Question: I have a 'StackLayout' with a 'ListView' and I have an add-button that I want to display right under the 'ListView'. But the 'ListView' displays many rows which are not used. Just empty rows, this is forcing my button to display at the bottom of the page. I've been messing with the 'VerticalOptions' all day but cannot get the rows to disappear.
This is my XAML code :
'''
<?xml version="1.0" encoding="utf-8" ?>
<ContentPage xmlns="http://xamarin.com/schemas/2014/forms"
xmlns:x="http://schemas.microsoft.com/winfx/2009/xaml"
xmlns:local="clr-namespace:LiquitMobileApp"
x:Class="LiquitMobileApp.MainPage"
Title="Settings"
>
<StackLayout BackgroundColor="LightGray">
<Label Text="Liquit Zones" TextColor="Gray" FontSize="Small" Margin="10"/>
<StackLayout AbsoluteLayout.LayoutBounds="10,10,10,10">
<ListView x:Name="UsingZone" SeparatorColor="LightGray" ItemTapped="ZonesList_ItemTapped" RowHeight="60" BackgroundColor="Green" >
<ListView.ItemTemplate>
<DataTemplate>
<ViewCell>
<ViewCell.ContextActions>
<MenuItem Clicked="OnEdit" Text="Edit" />
<MenuItem Clicked="OnDelete" CommandParameter="{Binding .}" Text="Trash" IsDestructive="True" />
</ViewCell.ContextActions>
<StackLayout Padding="15, 5, 0, 0" Orientation="Horizontal" BackgroundColor="White">
<Image Source="{Binding Image}" HorizontalOptions="Start" AbsoluteLayout.LayoutBounds="250.25, 0.25, 50, 50 "/>
<StackLayout Orientation="Vertical">
<Label Text = "{Binding Name}" FontSize="20" TextColor="Black" AbsoluteLayout.LayoutBounds="0.25, 0.25, 400, 40"/>
<Label Text = "{Binding Address}" TextColor="LightGray" AbsoluteLayout.LayoutBounds="50, 35, 200, 25"/>
</StackLayout>
</StackLayout>
</ViewCell>
</DataTemplate>
</ListView.ItemTemplate>
<ListView.Footer>
<Label />
</ListView.Footer>
</ListView>
<Button Text="Add Zone" TextColor="Black" HorizontalOptions="FillAndExpand" FontSize="Medium" Clicked="Button_Clicked" BackgroundColor="White"/>
</StackLayout>
</StackLayout>
</ContentPage>
'''
Picture of the list and button:

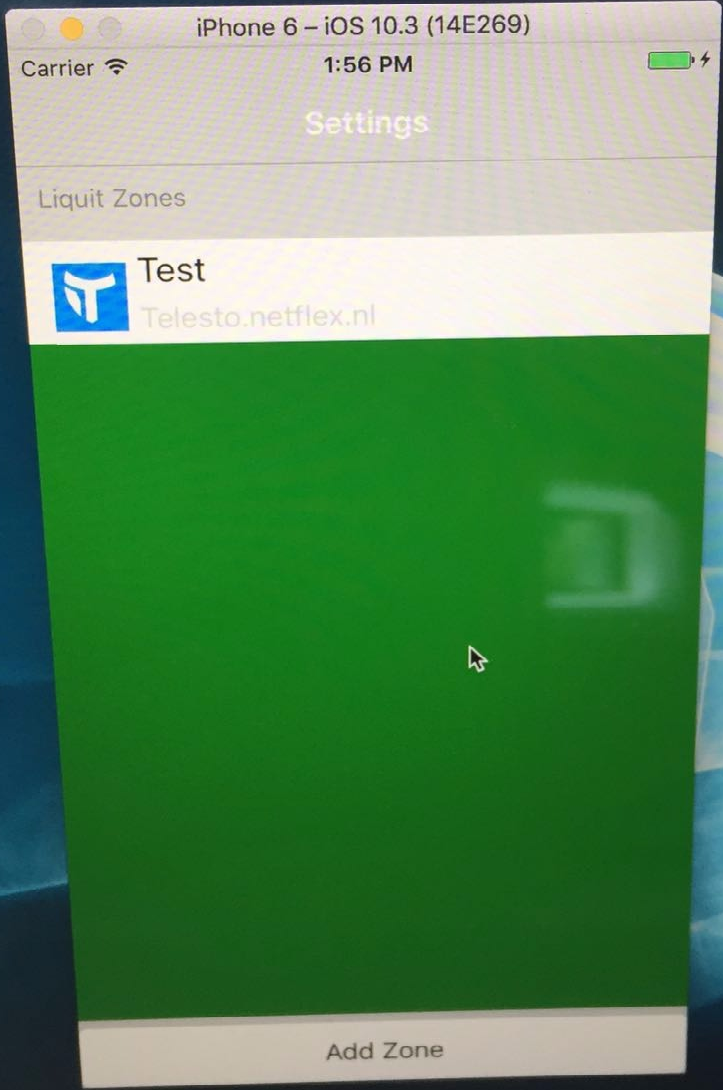
Answer: So, the solution I found is to force listview layout every time you add/remove an item.
'''
<StackLayout BackgroundColor="LightGray">
<Label Text="Liquit Zones" TextColor="Gray" FontSize="Small" Margin="10"/>
<StackLayout>
<ListView x:Name="ItemsListView" SeparatorColor="LightGray" BackgroundColor="Green" RowHeight="60" >
<ListView.ItemTemplate>
<DataTemplate>
<ViewCell>
<ViewCell.ContextActions>
<MenuItem Clicked="AddItemClicked" Text="Add" />
<MenuItem Clicked="RemoveItemClicked" CommandParameter="{Binding .}" Text="Trash" IsDestructive="True" />
</ViewCell.ContextActions>
<StackLayout Padding="15, 5, 0, 0" Orientation="Horizontal" BackgroundColor="White">
<Image Source="{Binding Image}" HorizontalOptions="Start"/>
<StackLayout Orientation="Vertical">
<Label Text = "{Binding ItemText}" FontSize="20" TextColor="Black" />
<Label Text = "{Binding ItemDetail}" TextColor="LightGray" />
</StackLayout>
</StackLayout>
</ViewCell>
</DataTemplate>
</ListView.ItemTemplate>
<ListView.Footer>
<Label />
</ListView.Footer>
</ListView>
</StackLayout>
<Button Text="Add Item" TextColor="Black" HorizontalOptions="FillAndExpand" FontSize="Medium" Clicked="AddItemClicked" BackgroundColor="White"/>
</StackLayout>
'''
Because you know your cell height you can do this:
'''
void AddItemClicked(object sender, EventArgs e)
{
SampleData data = new SampleData();
data.ItemText = "An Item";
data.ItemDetail = "Item - " + (itemsListCollection.Count + 1).ToString();
itemsListCollection.Add(data);
ItemsListView.HeightRequest = itemsListCollection.Count * 60;
//ForceLayout();
}
void RemoveItemClicked(object sender, EventArgs e)
{
SampleData item =(SampleData)((MenuItem)sender).CommandParameter;
if (item != null)
{
itemsListCollection.Remove(item);
}
ItemsListView.HeightRequest = itemsListCollection.Count * 60;
}
class SampleData:INotifyPropertyChanged
{
public event PropertyChangedEventHandler PropertyChanged;
private string itemText;
public string ItemText
{
get
{
return itemText;
}
set
{
itemText = value;
NotifyPropertyChanged("ItemText");
}
}
private string itemDetail;
public string ItemDetail
{
get
{
return itemDetail;
}
set
{
itemDetail = value;
NotifyPropertyChanged("ItemDetail");
}
}
private void NotifyPropertyChanged(string propName)
{
PropertyChangedEventHandler handler = PropertyChanged;
if (handler != null)
{
handler(this, new PropertyChangedEventArgs(propName));
}
}
}
'''
<URL>